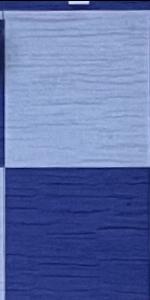
Label: Empty